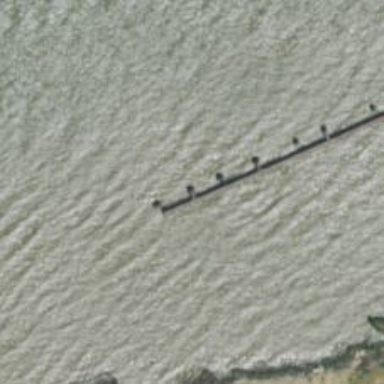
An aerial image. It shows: Man-made pier.